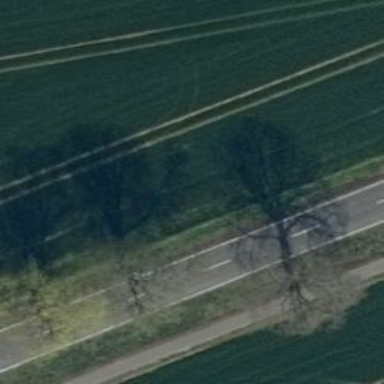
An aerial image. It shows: Row of trees in natural setting.